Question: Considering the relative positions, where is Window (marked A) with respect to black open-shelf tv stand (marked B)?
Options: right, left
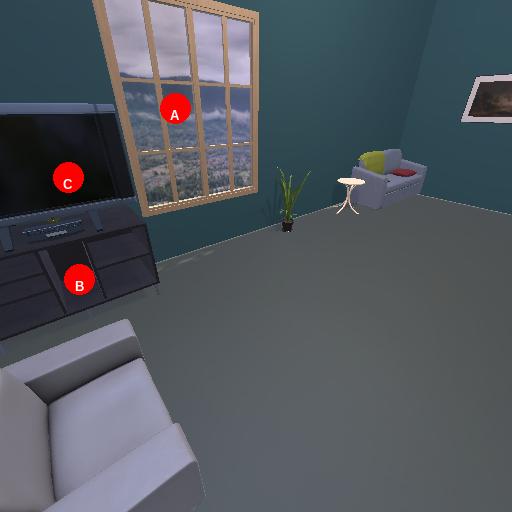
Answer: right